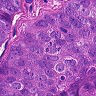
Metastatic tissue present: yes